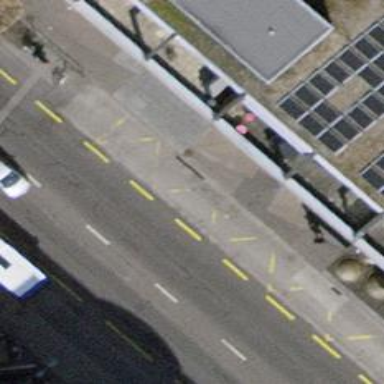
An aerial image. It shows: Bus stop with platform for public transport.